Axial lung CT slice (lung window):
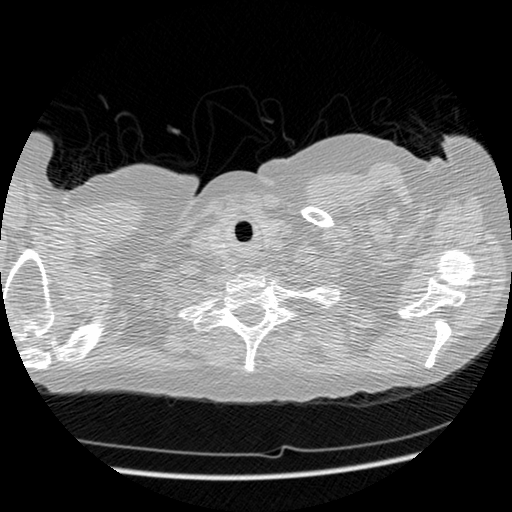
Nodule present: no